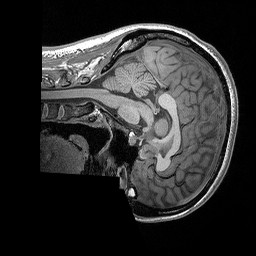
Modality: T1w
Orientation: sagittal
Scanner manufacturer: siemens
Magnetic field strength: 3 T
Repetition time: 2.3 s
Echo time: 0.00298 s